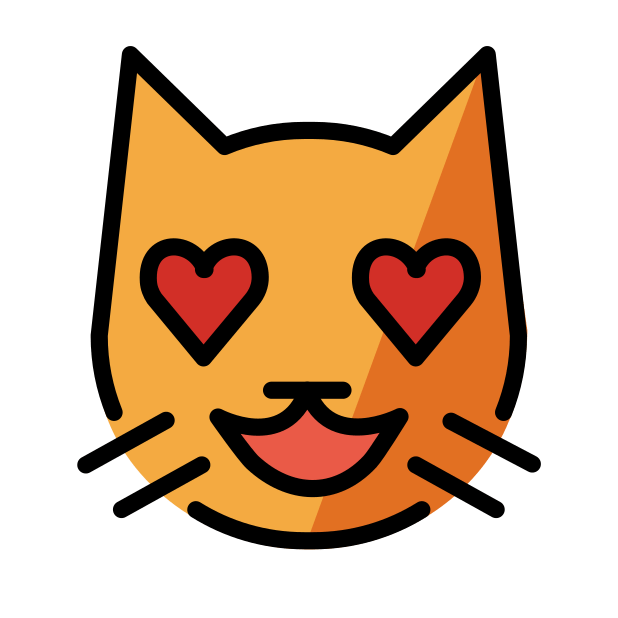
smiling cat with heart-eyes